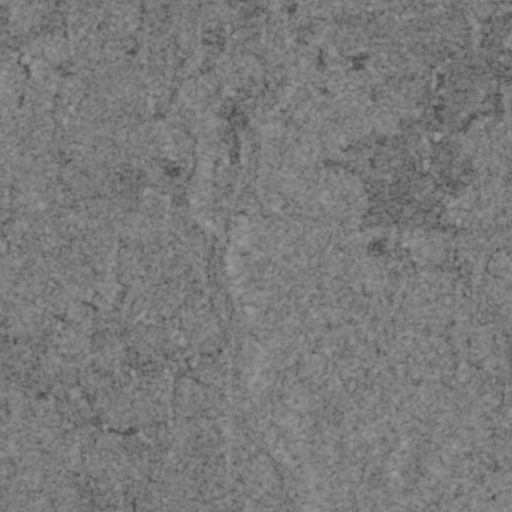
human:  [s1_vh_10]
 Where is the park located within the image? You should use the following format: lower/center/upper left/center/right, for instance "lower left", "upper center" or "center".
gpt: The park is located in the upper right of the image.
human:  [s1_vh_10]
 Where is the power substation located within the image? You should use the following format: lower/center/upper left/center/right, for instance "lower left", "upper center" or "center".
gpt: The power substation is located in the center left of the image.
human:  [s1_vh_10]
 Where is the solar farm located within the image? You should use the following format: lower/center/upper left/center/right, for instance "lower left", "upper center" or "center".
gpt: The solar farm is located in the upper right of the image.
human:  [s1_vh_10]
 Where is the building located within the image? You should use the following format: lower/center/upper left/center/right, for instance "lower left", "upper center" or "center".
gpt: The building is located in the upper right of the image.
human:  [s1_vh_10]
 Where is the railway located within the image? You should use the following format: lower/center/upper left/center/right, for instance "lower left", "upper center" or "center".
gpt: The railway is located in the upper right of the image.
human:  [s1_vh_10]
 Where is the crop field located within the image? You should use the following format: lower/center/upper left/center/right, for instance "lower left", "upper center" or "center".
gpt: There is no crop field in the image.

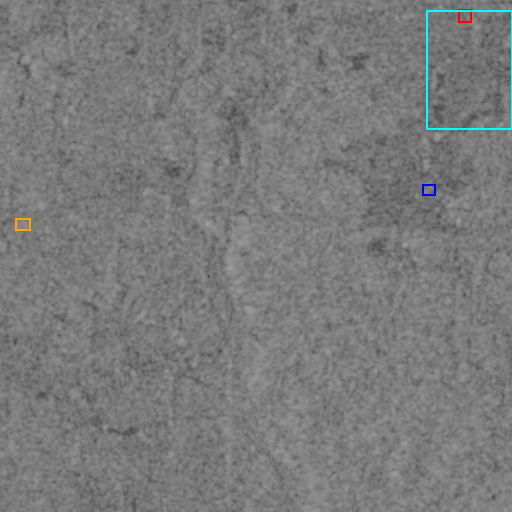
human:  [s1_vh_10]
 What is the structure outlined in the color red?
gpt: The structure outlined in red is a park.
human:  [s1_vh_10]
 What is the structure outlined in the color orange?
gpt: The structure outlined in orange is a power substation.
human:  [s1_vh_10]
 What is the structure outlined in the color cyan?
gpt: The structure outlined in cyan is a solar farm.
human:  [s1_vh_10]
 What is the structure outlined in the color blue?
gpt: The structure outlined in blue is a building.
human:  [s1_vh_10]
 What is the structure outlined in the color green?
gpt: There is no green outline.